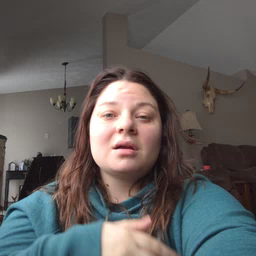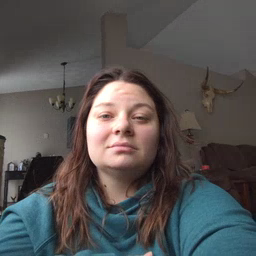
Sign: smile